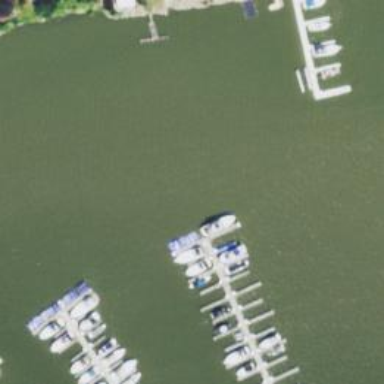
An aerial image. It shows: Man-made pier.